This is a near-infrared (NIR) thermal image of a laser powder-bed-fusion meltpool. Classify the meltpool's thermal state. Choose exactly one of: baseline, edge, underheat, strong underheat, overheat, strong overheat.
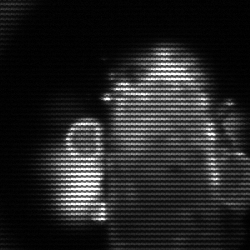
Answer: strong underheat